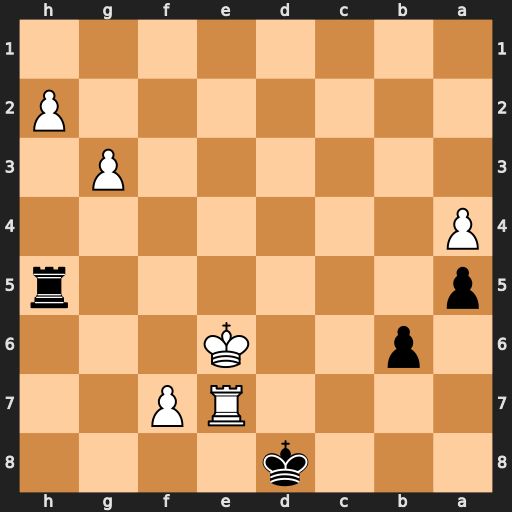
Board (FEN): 3k4/4RP2/1p2K3/p6r/P7/6P1/7P/8
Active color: b
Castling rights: -
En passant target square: -
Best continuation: Rh6+ Kd5 Kxe7 f8=Q+ Kxf8